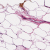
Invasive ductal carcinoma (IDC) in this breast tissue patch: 0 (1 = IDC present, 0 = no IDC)